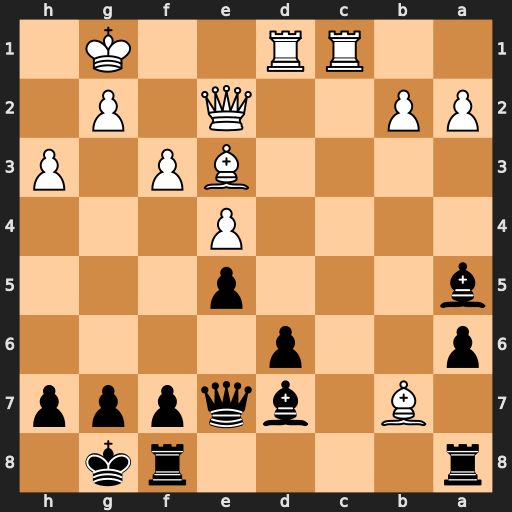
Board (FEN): r4rk1/1B1bqppp/p2p4/b3p3/4P3/4BP1P/PP2Q1P1/2RR2K1
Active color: b
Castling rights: -
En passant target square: -
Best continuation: Bb5 Qxb5 axb5